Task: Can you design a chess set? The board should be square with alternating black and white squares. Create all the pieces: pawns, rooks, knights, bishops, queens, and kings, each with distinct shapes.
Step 5466:
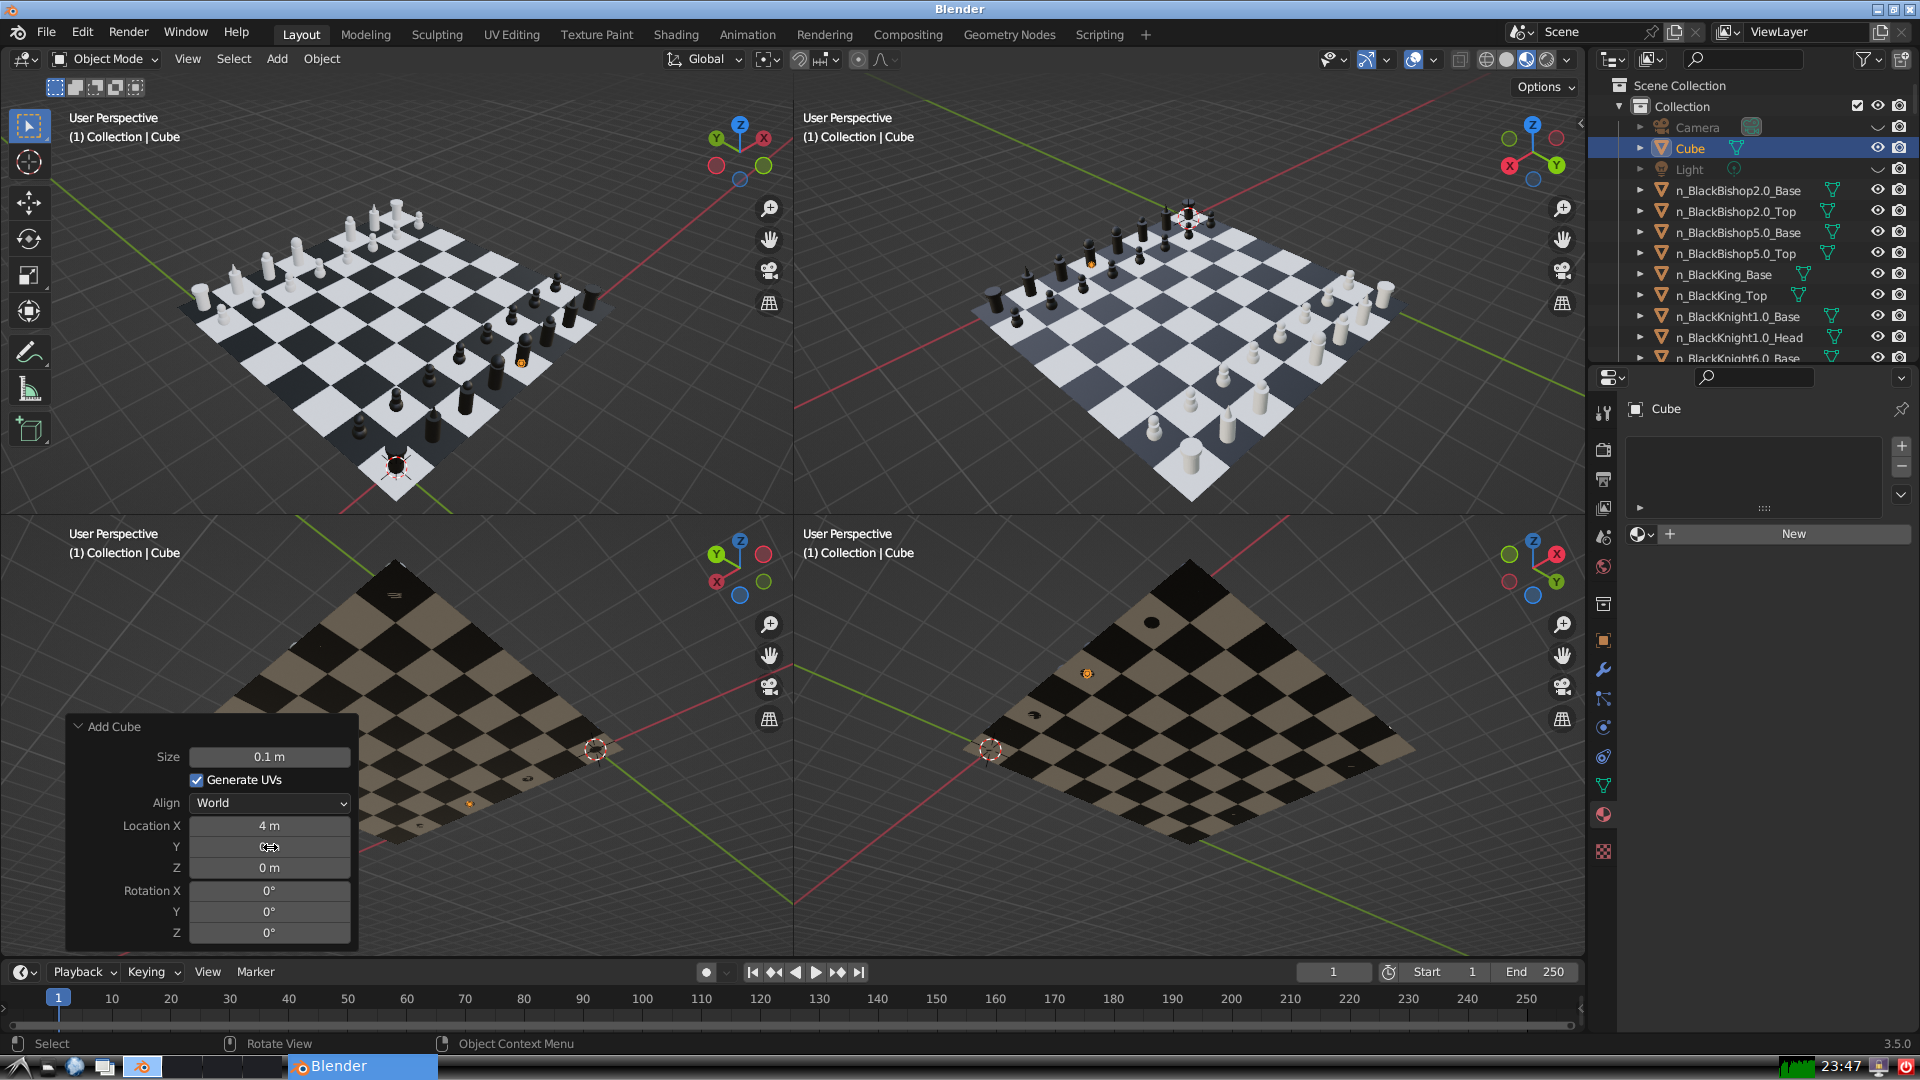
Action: {"mouse_move": [270, 867]}